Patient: sex F, age 36
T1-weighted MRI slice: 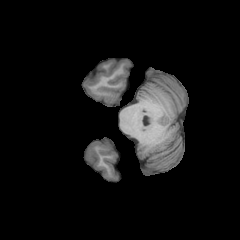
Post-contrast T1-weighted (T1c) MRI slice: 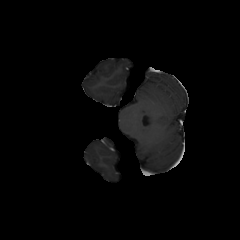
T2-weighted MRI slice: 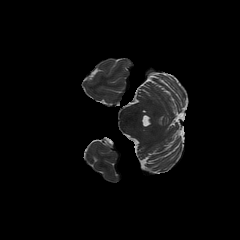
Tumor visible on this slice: no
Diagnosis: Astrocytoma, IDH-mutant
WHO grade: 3